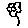
Label: flower